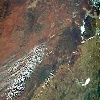
Label: land